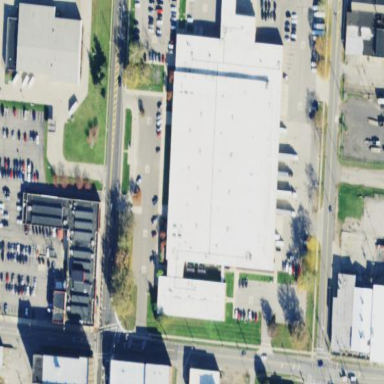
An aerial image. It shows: Commercial building.